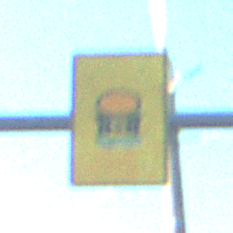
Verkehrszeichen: FahrzeugeMitWassergefaehrdenderLadungOhnePfeilsymbol
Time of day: MorningAfternoon
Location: Outdoor (Urban)
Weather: Clear
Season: NotSpecified
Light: Natural